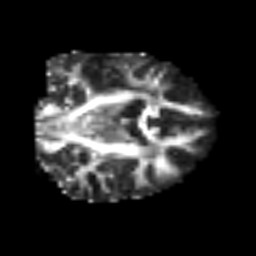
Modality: FA
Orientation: coronal
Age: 56
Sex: male
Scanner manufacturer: siemens
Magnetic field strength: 3 T
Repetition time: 6.1 s
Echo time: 0.101 s